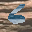
Label: 6